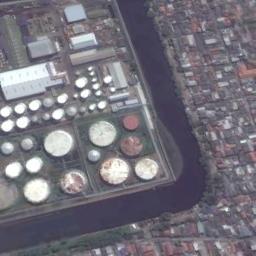
Label: storage tanks